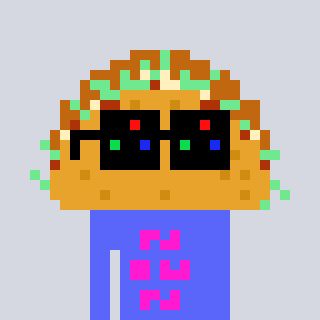
a pixel art character with square black sunglasses, a taco-shaped head and a purple-colored body on a cool background